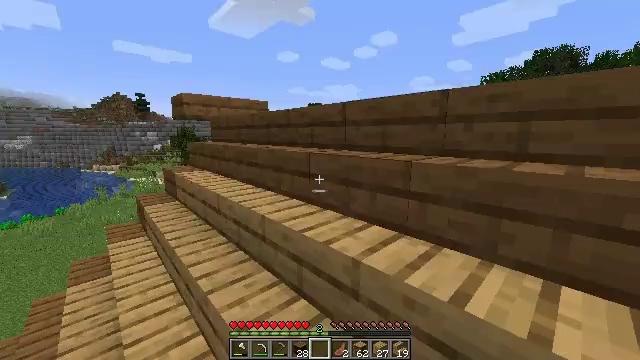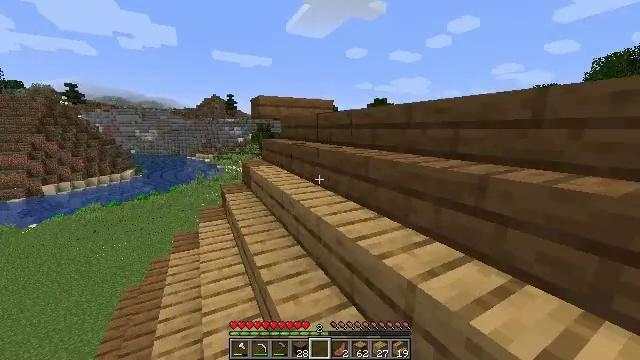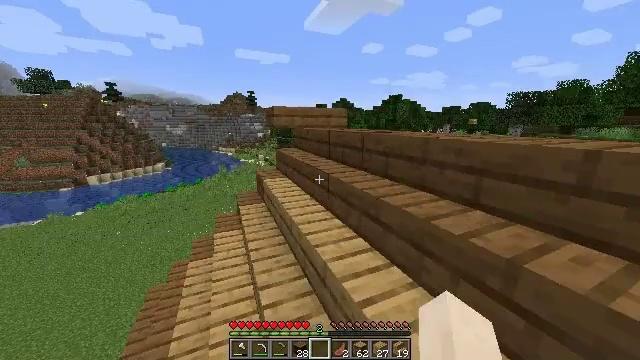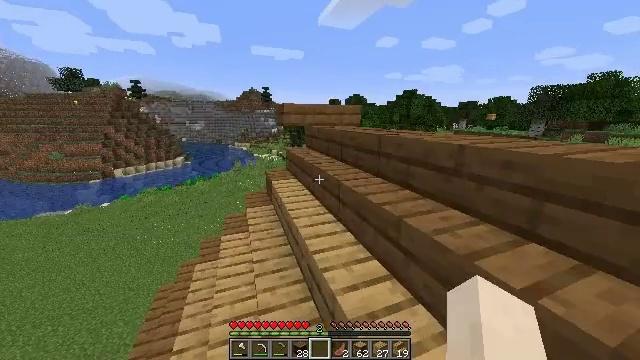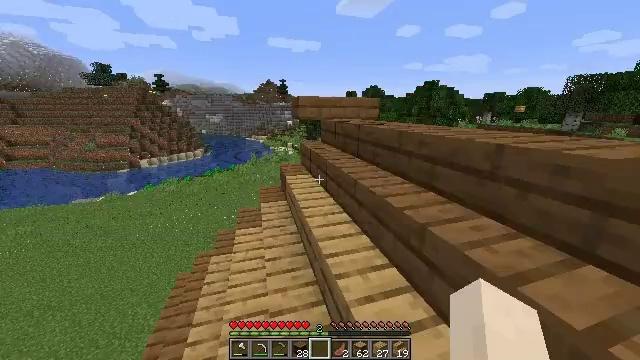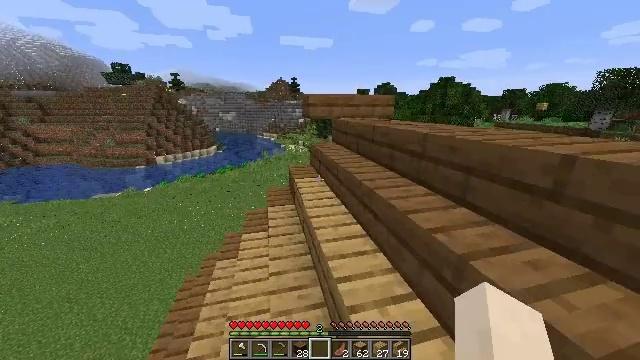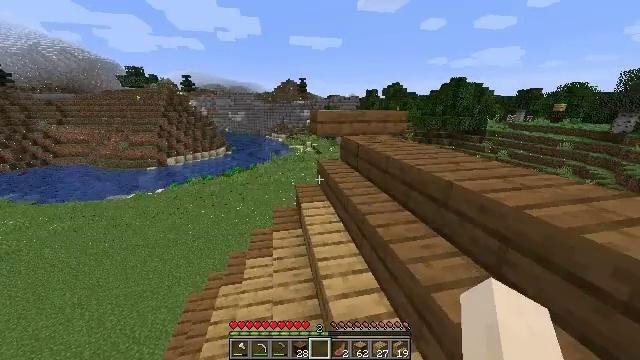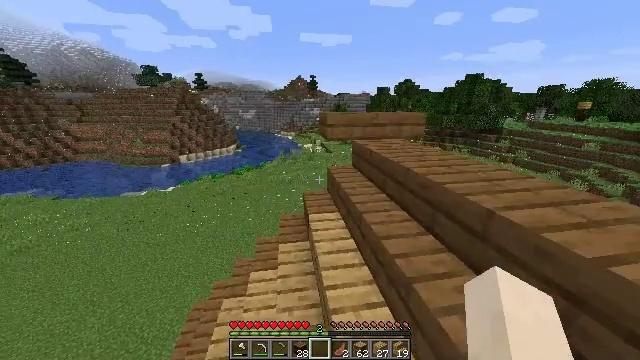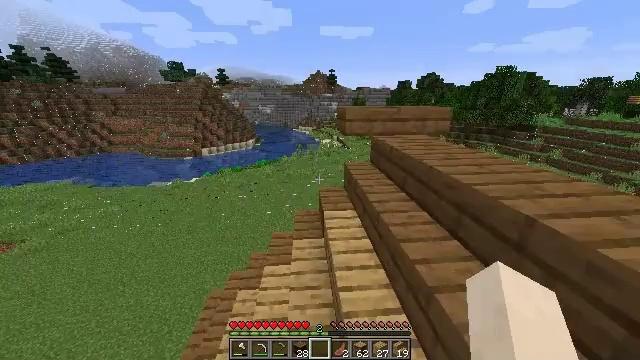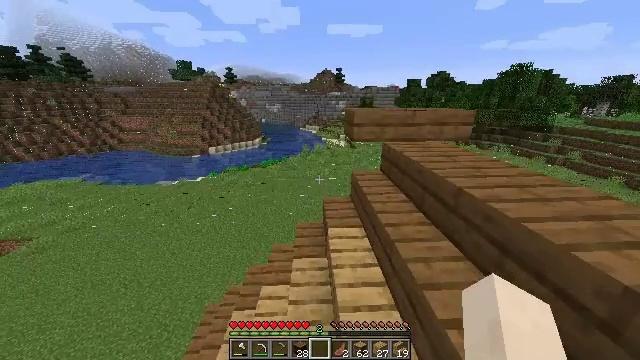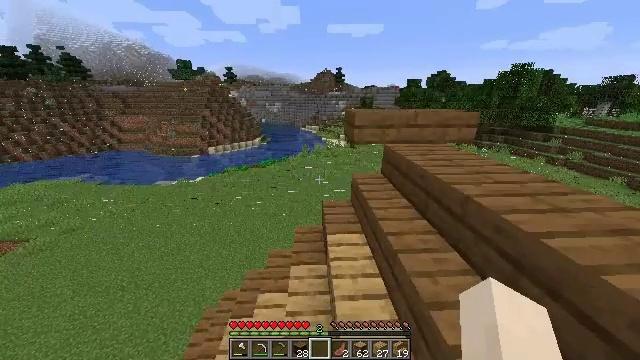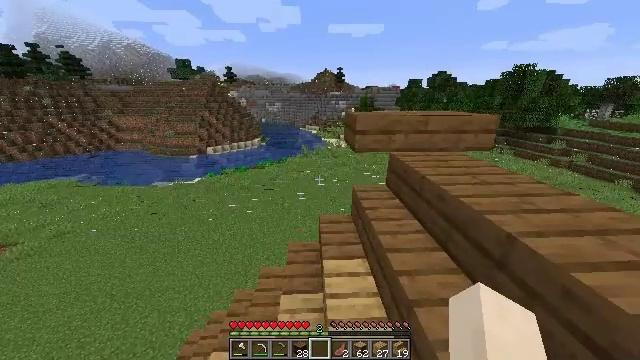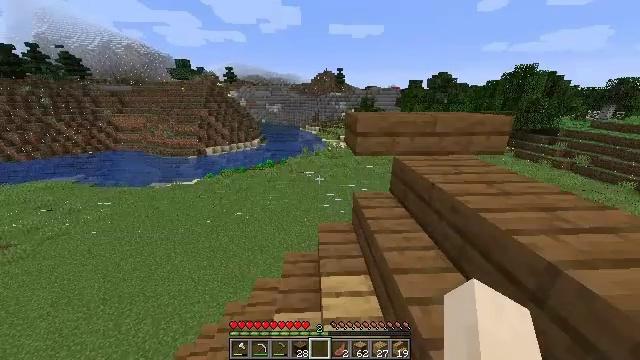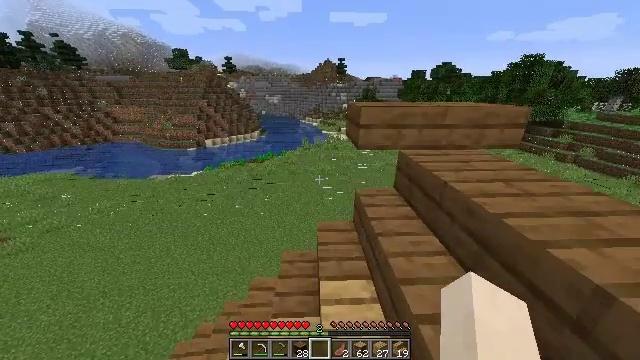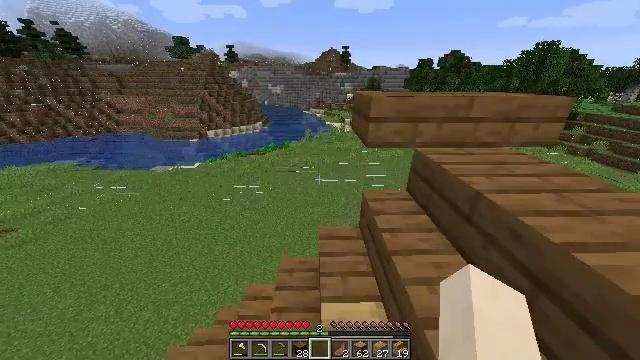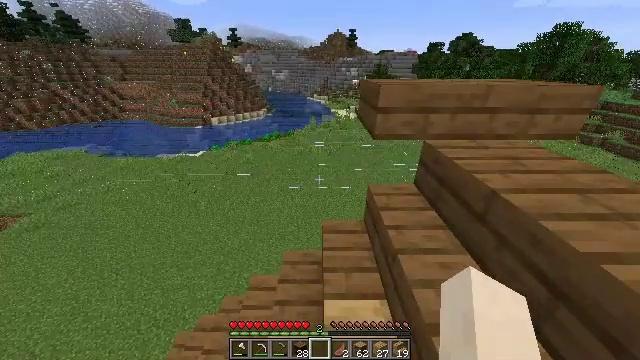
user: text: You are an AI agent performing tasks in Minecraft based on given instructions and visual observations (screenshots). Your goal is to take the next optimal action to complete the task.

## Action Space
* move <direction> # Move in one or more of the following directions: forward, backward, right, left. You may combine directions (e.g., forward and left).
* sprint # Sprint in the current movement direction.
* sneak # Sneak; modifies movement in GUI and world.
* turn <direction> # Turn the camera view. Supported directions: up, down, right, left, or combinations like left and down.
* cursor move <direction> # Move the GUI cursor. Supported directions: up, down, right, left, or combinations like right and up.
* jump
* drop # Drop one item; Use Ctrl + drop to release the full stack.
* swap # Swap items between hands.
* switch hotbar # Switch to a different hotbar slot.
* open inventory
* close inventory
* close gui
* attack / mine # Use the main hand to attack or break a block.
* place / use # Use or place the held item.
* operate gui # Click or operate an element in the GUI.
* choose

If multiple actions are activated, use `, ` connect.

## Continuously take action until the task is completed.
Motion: motion action
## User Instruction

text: Open a crafting table to craft spruce stairs.
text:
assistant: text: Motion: move forward, sprint, turn left and down
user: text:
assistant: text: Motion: move forward, sprint, turn left and down
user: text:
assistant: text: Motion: move forward, sprint, turn left and down
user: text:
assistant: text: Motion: move forward, sprint, turn left and down
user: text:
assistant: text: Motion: move forward, sprint, turn left
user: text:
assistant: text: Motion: move forward, sprint, turn left
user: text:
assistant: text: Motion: move forward, sprint, turn left
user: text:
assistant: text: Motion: move forward, sprint, turn left and down
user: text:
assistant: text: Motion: move forward, sprint, turn left
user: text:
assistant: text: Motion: move forward, sprint
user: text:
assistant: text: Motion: move forward, sprint
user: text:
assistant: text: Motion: move forward, sprint
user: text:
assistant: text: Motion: move forward, sprint, turn down
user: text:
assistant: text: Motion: move forward, sprint, turn down
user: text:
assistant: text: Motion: move forward, sprint, turn left and down
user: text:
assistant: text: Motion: move forward, sprint, turn left and down
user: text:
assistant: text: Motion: move forward, sprint, turn left and down
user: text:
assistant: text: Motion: move forward, sprint, turn left and down
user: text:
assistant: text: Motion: move forward, sprint, turn left and down
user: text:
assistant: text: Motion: move forward, sprint, turn left and down, jump
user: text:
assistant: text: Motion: move forward, sprint, turn down, jump
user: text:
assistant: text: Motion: move forward, sprint, turn right and down, jump
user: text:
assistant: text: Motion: move forward, sprint, turn right and down, jump
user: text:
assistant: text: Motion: move forward, sprint, turn right and down
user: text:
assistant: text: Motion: move forward, sprint, turn right and down
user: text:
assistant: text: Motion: move left, turn right and down
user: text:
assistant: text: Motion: move back and move left, turn right and down
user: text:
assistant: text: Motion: move back and move left, turn right and down
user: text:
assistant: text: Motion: move back and move left, turn right and up
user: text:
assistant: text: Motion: move back and move left, turn right and up